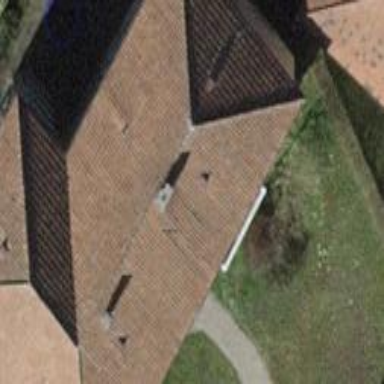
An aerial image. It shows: Navajowhite apartment building with hipped roof made of roof tiles.